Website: macys
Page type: account-selection
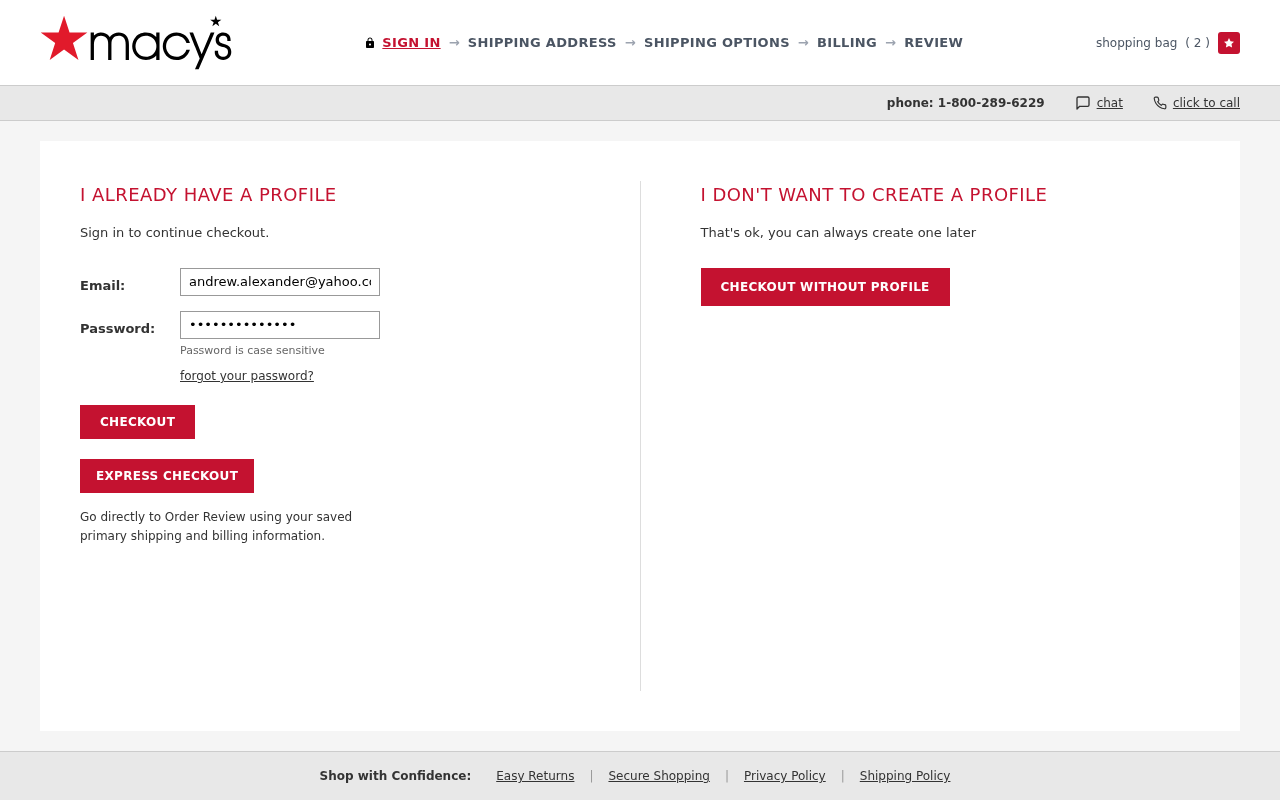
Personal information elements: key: PII_EMAIL
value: andrew.alexander@yahoo.com
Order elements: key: ORDER_NUM_ITEMS
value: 2